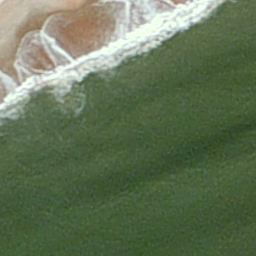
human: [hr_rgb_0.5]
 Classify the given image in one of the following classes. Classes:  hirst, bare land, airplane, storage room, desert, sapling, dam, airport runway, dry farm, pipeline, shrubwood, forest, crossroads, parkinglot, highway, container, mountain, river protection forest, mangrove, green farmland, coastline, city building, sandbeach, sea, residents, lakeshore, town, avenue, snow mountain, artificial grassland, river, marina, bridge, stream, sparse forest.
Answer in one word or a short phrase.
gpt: coastline